Interaction volume radius: 10 \u00c5
Interaction volume height: 20 \u00c5
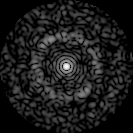
Disorder parameter: 0.8263